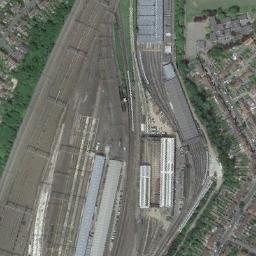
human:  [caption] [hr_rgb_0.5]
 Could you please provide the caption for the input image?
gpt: There are many trees and buildings near the railway station .

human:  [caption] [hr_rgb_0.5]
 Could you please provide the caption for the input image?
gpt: The railway station has lots of railways and some striped buildings and the residential area is next to the railway station .

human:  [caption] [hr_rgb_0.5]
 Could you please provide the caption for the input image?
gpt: The railway station is next to some buildings and trees .

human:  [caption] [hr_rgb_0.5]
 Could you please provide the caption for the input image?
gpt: A well-equipped railway station in a good suburb .

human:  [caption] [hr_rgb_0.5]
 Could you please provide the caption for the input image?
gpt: There are many buildings and some green trees around the railway station .